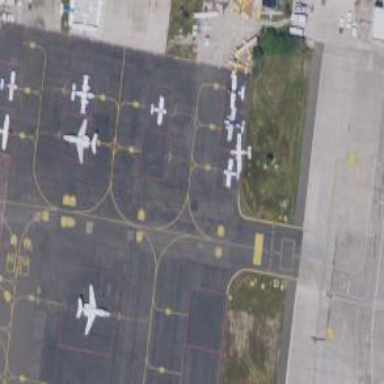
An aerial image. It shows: View of taxiway at the airport.